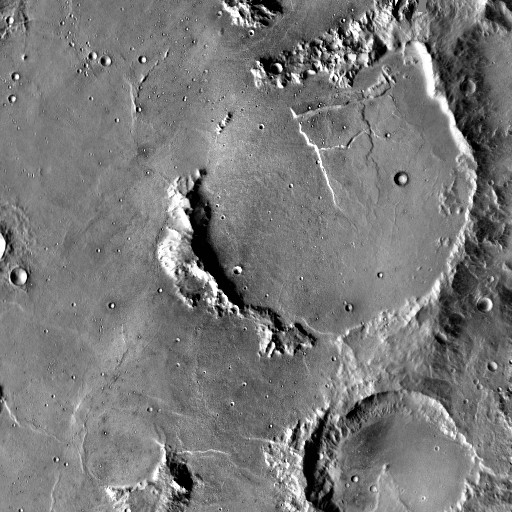
Crater classes present: Background, Other, Layered, Buried, Secondary